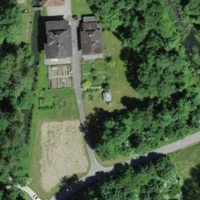
EUNIS habitat code: 41
Species observed at this site:
Dianthus armeria
Euphorbia cyparissias